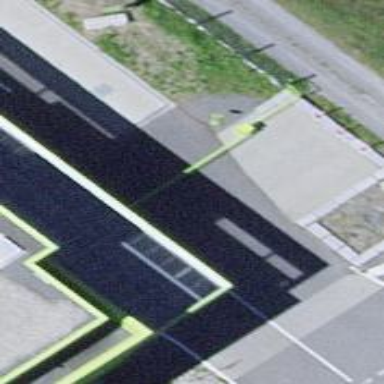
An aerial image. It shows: Lift gate barrier.